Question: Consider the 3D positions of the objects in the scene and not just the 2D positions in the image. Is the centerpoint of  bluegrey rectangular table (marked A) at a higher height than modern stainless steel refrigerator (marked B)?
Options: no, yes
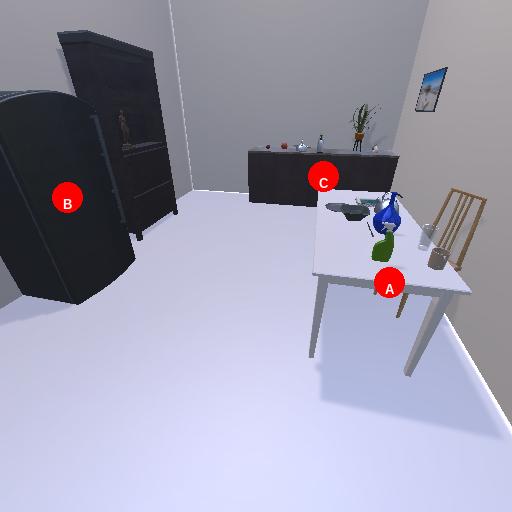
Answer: no